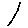
Label: line